Question: My app opens the input method picker (the menu where you choose a keyboard) with 'InputMethodManager.showInputMethodPicker()'. My app doesn't actually create the picker (it's created by InputMethodManager) but I know it's a 'ContextMenu' and its id is 'R.id.switchInputMethod'.

The picker is part of a multi-step wizard so I need to know when the picker closes so my app can proceed to the next step. Right now I'm checking in a background thread if the default keyboard changed,
So I need a way to tell when the picker closes (or some other clever way to know when to proceed).
Thanks in advance...
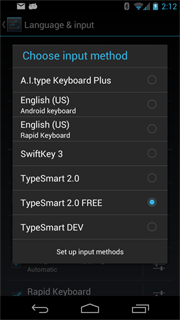
Answer: There is no such mechanism for check 'InputMethodPicker' is open or not.
But you can check it via another way like as using 'hasWindowFocus()' method for check has focus of your root layout.
Below is sample code:
'''
<?xml version="1.0" encoding="utf-8"?>
<LinearLayout xmlns:android="http://schemas.android.com/apk/res/android"
android:id="@+id/mainlayout"
android:layout_width="fill_parent"
android:layout_height="fill_parent"
android:orientation="vertical" >
<TextView
android:layout_width="fill_parent"
android:layout_height="wrap_content"
android:text="@string/hello" />
<Button
android:id="@+id/btnPicker"
android:layout_width="wrap_content"
android:layout_height="wrap_content"
android:text="Picker" />
<Button
android:id="@+id/btnCheck"
android:layout_width="wrap_content"
android:layout_height="wrap_content"
android:text="Stop" />
</LinearLayout>
'''
'''
public class DemoappActivity extends Activity {
/** Called when the activity is first created. */
Button btn1 , btn2;
InputMethodManager imeManager;
LinearLayout mLayoutRoot;
TimerTask timertask;
Timer timer;
@Override
public void onCreate(Bundle savedInstanceState) {
super.onCreate(savedInstanceState);
setContentView(R.layout.main);
mLayoutRoot = (LinearLayout)findViewById(R.id.mainlayout);
imeManager = (InputMethodManager) getApplicationContext().getSystemService(INPUT_METHOD_SERVICE);
btn1 = (Button)findViewById(R.id.btnPicker);
btn1.setOnClickListener(new OnClickListener() {
@Override
public void onClick(View v) {
showInputMethodPicker();
}
});
btn2 = (Button)findViewById(R.id.btnCheck);
btn2.setOnClickListener(new OnClickListener() {
@Override
public void onClick(View v) {
timer.cancel();
}
});
checkMyWindowHasFocus();
}
@Override
protected void onDestroy() {
timer.cancel();
super.onDestroy();
}
public void checkMyWindowHasFocus()
{
timertask = new TimerTask() {
@Override
public void run() {
System.out.println("has window focus..."+mLayoutRoot.hasWindowFocus());
runOnUiThread(new Runnable() {
@Override
public void run() {
Toast.makeText(getApplicationContext(), "Has focus "+mLayoutRoot.hasWindowFocus(), Toast.LENGTH_SHORT).show();
}
});
}
};
timer = new Timer();
timer.schedule(timertask, 500, 5000);
}
private void showInputMethodPicker() {
if (imeManager != null) {
imeManager.showInputMethodPicker();
} else {
Toast.makeText(this, "Error",Toast.LENGTH_LONG).show();
}
}
}
'''